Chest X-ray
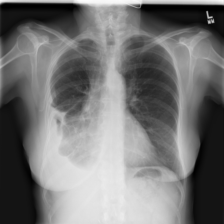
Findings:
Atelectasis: negative
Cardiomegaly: negative
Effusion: positive
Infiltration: negative
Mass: negative
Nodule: negative
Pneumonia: negative
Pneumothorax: negative
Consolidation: negative
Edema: negative
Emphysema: negative
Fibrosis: negative
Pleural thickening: negative
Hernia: negative